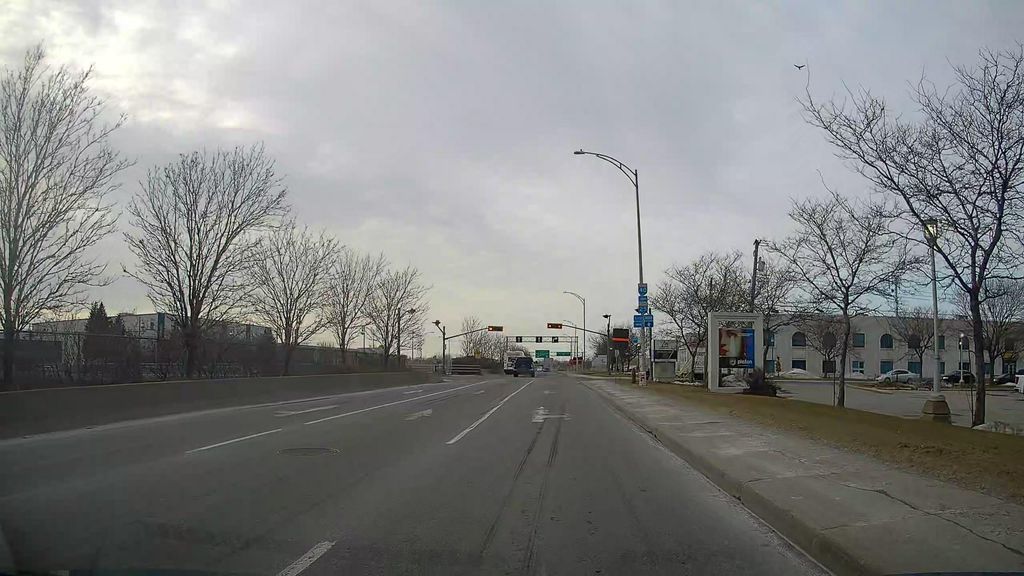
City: montreal